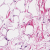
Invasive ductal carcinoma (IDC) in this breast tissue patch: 0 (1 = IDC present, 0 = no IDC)